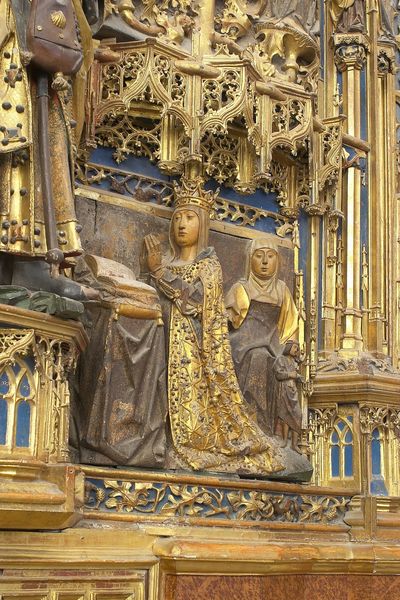
Titel: Hochaltar der Kartause von Miraflores
Künstler: Gil de Siloé
Standort: Burgos, Kartause von Miraflores (EU - E)
Schlagwörter: blau, blätter, mann, umhang, frauen, braun, frau, holz, ornament, bibel, falten, vorhang, kirche, gewand, gold, mantel, gotik, krone, sack, himmelblau, relief, könig, ornamente, verzierung, podest, foto, bögen, alter, buch, vergoldet, kreuz, religion, dom, budda, beten, gebet, brokat, altar, schnitzerei, gotisch, kniend, priester, chor, baldachin, königin, maria, madonna, magdalena, anbetung, stifter, buddha, geewand, beterin